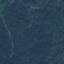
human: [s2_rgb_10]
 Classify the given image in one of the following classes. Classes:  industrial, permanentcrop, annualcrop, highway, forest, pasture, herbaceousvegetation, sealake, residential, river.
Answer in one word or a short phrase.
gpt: Forest